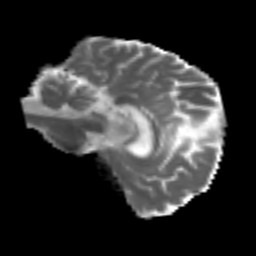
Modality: MD
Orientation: sagittal
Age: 42
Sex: male
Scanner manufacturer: siemens
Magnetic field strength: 3 T
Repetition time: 4.5 s
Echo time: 0.103 s